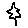
Label: tree